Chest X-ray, PA view. Patient: 44 years old, sex F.
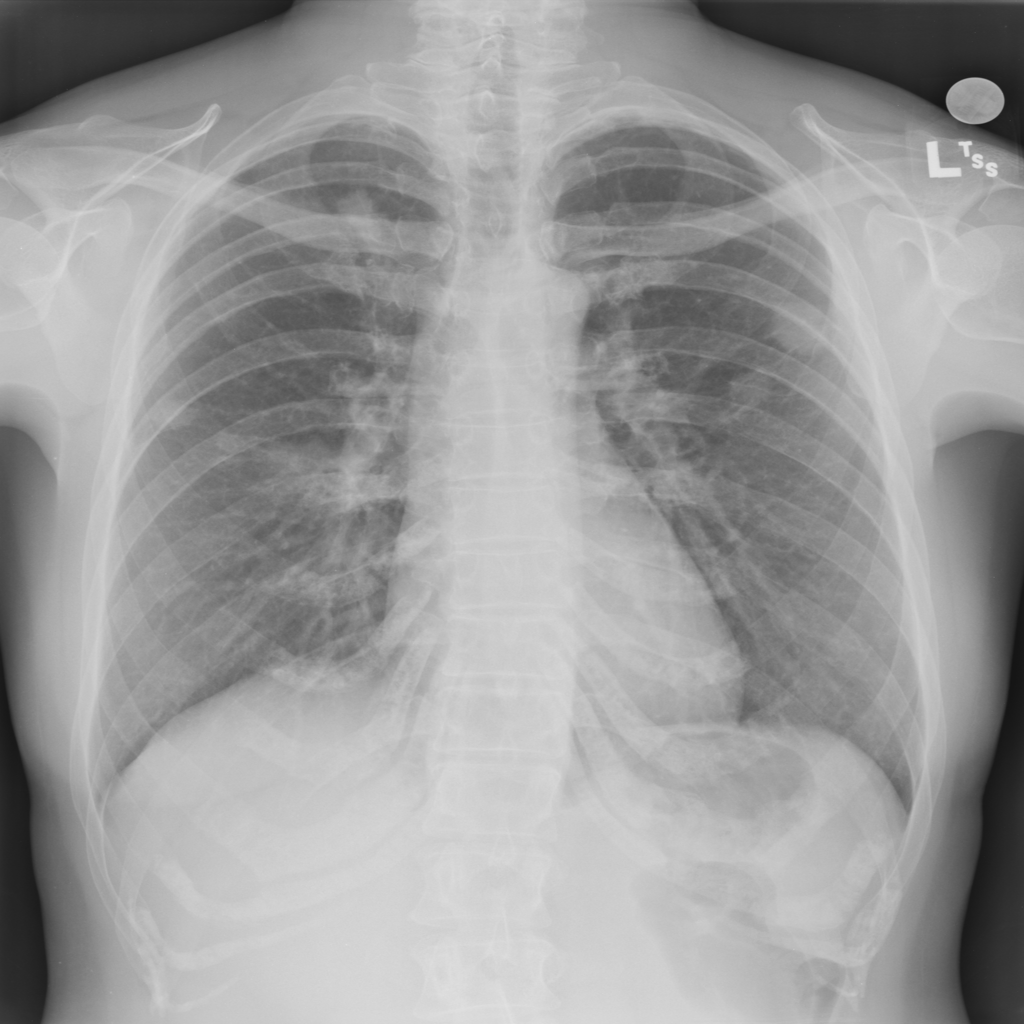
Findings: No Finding